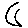
Label: moon